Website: slack
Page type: billing-address
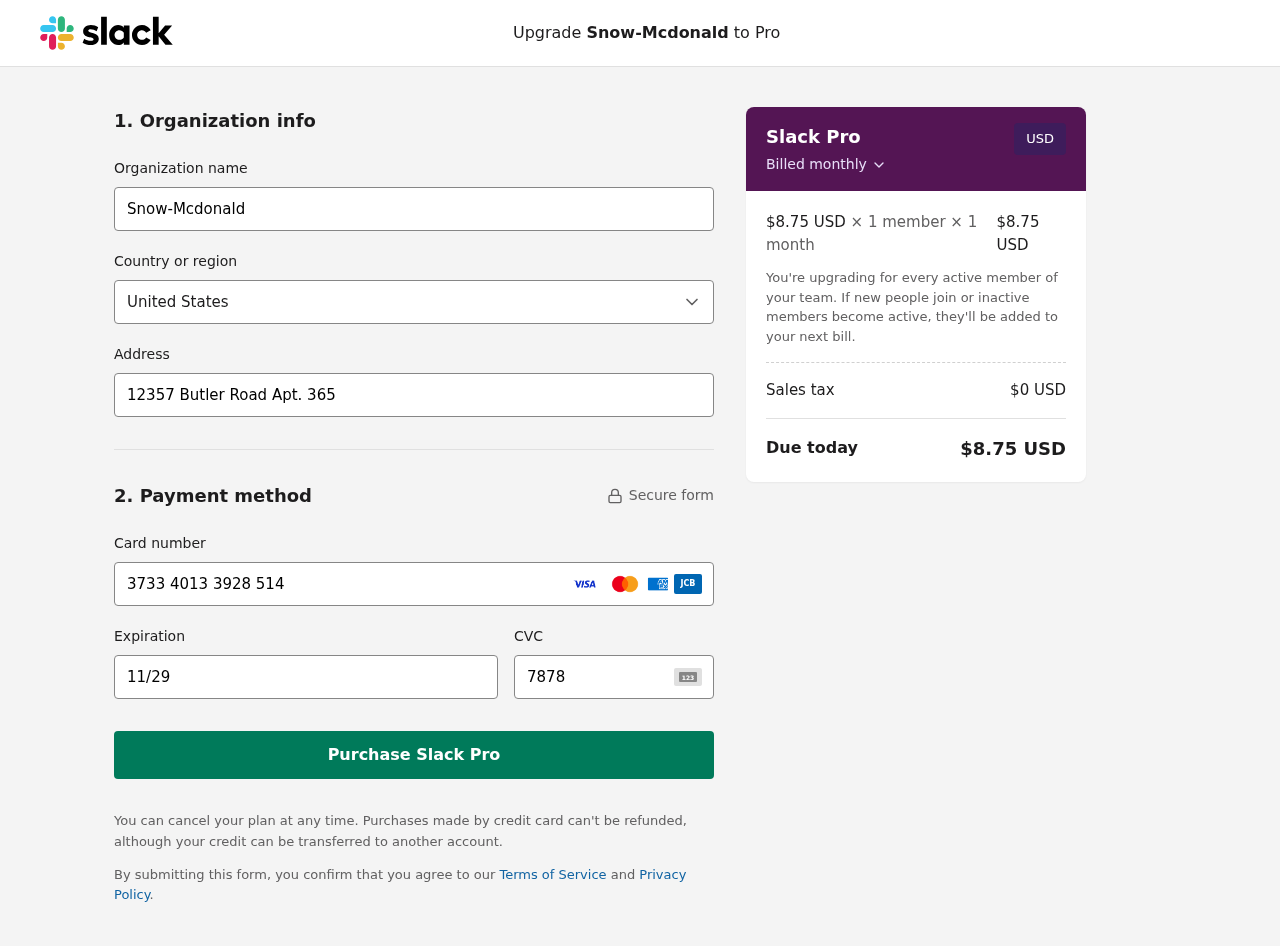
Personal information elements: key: PII_CARD_CVV
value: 7878
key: PII_CARD_EXPIRY
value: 11/29
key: PII_CARD_NUMBER
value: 3733 4013 3928 514
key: PII_COMPANY
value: Snow-Mcdonald
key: PII_COUNTRY
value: United States
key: PII_STREET
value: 12357 Butler Road Apt. 365
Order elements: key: ORDER_PRICE_PER_MEMBER
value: $8.75 USD
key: ORDER_MEMBER_COUNT
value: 1
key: ORDER_MONTH_COUNT
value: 1
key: ORDER_SUBTOTAL
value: $8.75 USD
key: ORDER_TAX
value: $0
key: ORDER_TOTAL
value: $8.75 USD